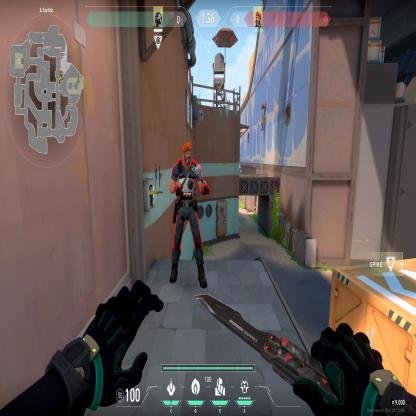
Label: enemy